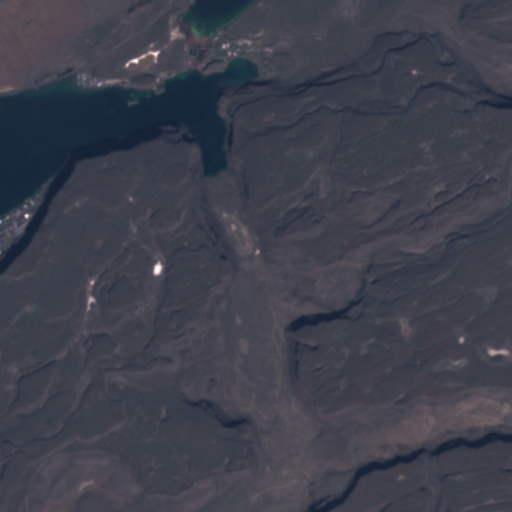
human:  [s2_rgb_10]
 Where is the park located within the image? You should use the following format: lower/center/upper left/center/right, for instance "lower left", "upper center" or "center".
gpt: The park is located in the upper right of the image.
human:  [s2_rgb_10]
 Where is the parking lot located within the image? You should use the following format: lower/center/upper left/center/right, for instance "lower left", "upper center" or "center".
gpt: The parking lot is located in the upper center of the image.
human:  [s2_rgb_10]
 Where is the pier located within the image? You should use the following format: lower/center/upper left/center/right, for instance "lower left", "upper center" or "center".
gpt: The pier is located in the upper left of the image.
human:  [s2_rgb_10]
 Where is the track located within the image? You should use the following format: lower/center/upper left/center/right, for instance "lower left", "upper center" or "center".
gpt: There is no track in the image.